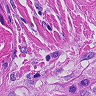
Metastatic tissue present: yes